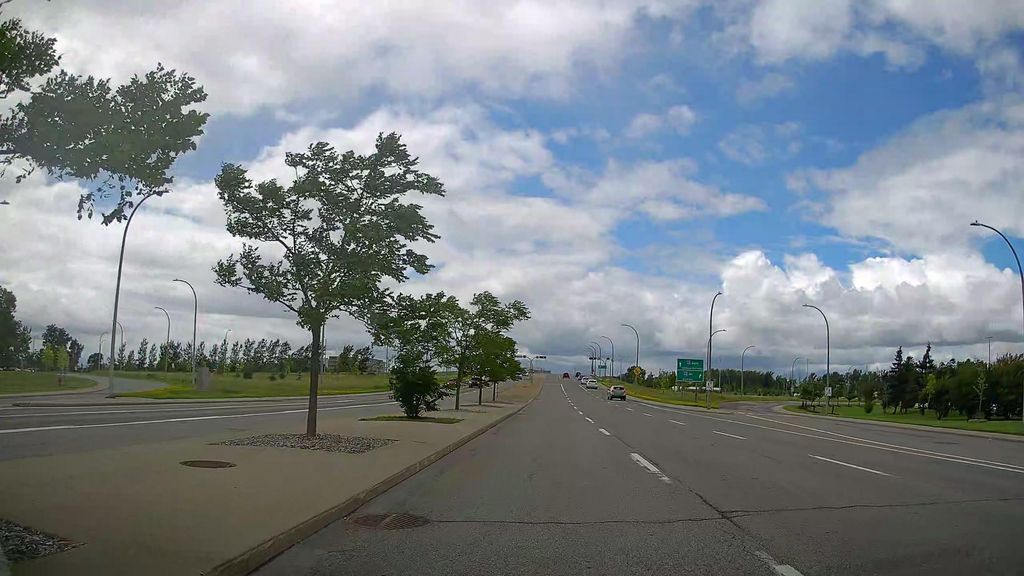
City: montreal